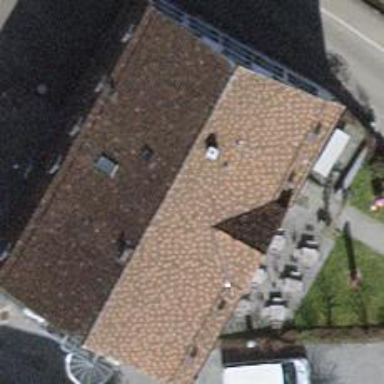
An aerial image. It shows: Restaurant.